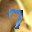
Label: 7